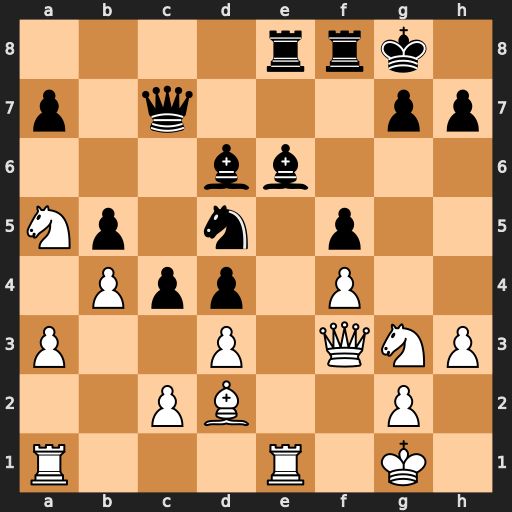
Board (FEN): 4rrk1/p1q3pp/3bb3/Np1n1p2/1Ppp1P2/P2P1QNP/2PB2P1/R3R1K1
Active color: w
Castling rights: -
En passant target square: -
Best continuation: Rxe6 Rxe6 Qxd5